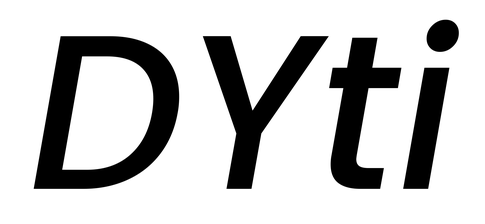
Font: Poppins-MediumItalic